Question: I want to reset pixels to transparent like this:

Consider white as transparent. How to calculate those pixels.
If reset 50% it would be half image, if 100% it would be entire image hidden. On the picture is 35%.
Circle is just for show. It can be any square image.
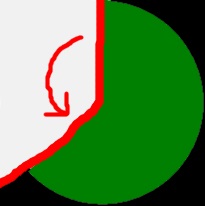
Answer: For each point on the canvas, calculate the angle to your central point. In basic terms:
'''
angle = Math.atan2(y - cy, x - cx);
'''
Where '(cx,cy)' are the coordinates of your central point, and '(x,y)' the coordinates of the current pixel being examined.
If this angle is within the range you want to nuke, clear that pixel.
To make this simpler, add 'Math.PI*3/2', then do '% Math.PI*2', and finally multiply by '100/(Math.PI*2)' to get a number in the range 0 (up) counter-clockwise to 100.
Now it's a simple case of seeing if that number is less than your target percentage, and if so clear it.